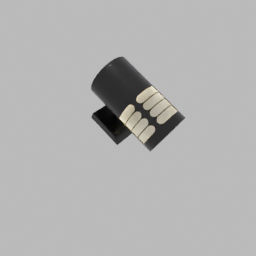
Label: lighting